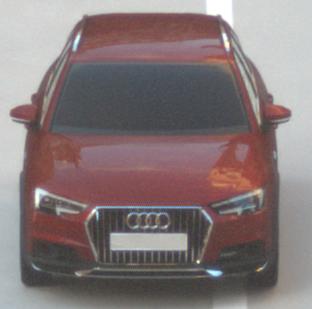
Make: Audi
Model: A4 Allroad 45 TFSI
Detailed model: A4 (B9) allroad
Model produced from: 2019/02
Model produced until: 2019/05
Doors: 5
Color: red
Road condition: dry road
Daytime: sunrise or sunset
Contrast: low contrast